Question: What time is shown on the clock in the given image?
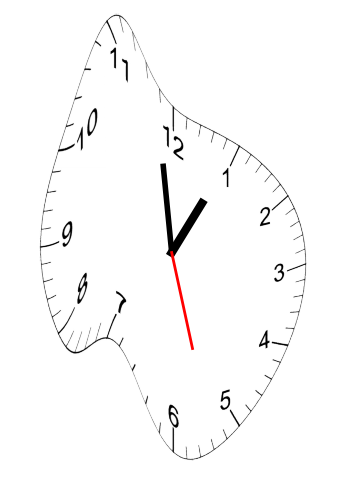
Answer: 12:58:27